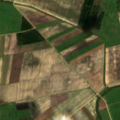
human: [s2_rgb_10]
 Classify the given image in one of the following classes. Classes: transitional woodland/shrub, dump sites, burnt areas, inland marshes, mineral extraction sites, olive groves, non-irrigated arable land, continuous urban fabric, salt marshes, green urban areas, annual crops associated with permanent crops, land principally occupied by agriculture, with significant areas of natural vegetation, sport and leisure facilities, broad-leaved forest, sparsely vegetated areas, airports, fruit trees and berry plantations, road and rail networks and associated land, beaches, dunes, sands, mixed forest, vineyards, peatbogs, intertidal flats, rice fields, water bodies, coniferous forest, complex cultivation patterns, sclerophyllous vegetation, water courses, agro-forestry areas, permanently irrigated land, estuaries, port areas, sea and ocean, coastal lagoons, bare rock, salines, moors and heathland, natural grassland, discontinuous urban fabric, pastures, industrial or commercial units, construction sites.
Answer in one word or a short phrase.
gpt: non-irrigated arable land, pastures, mixed forest